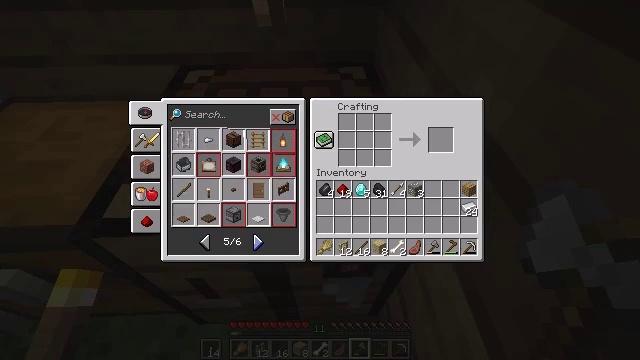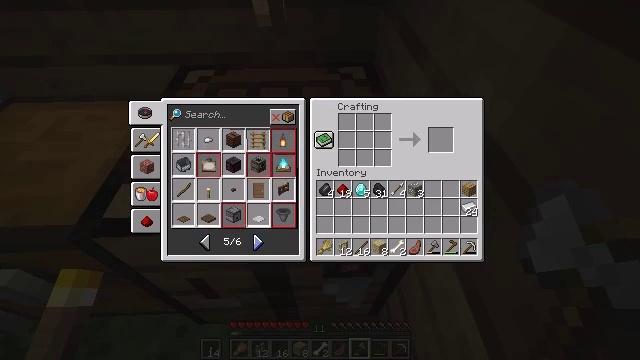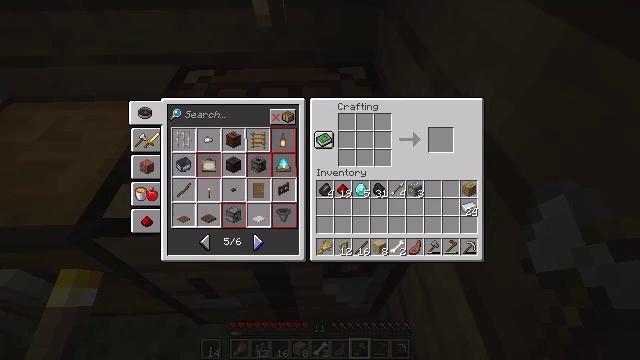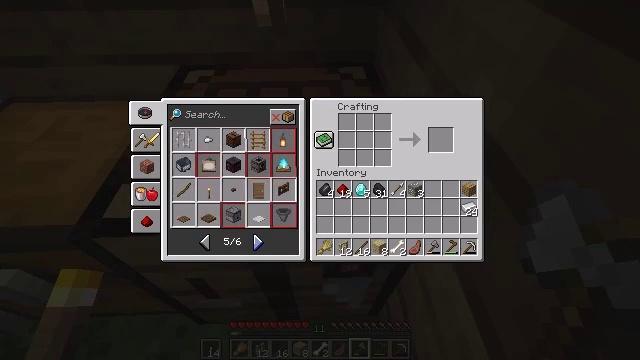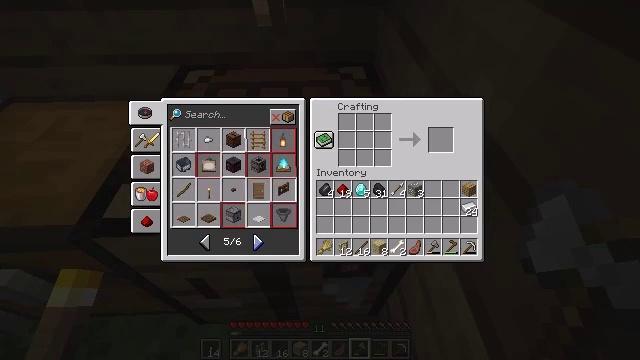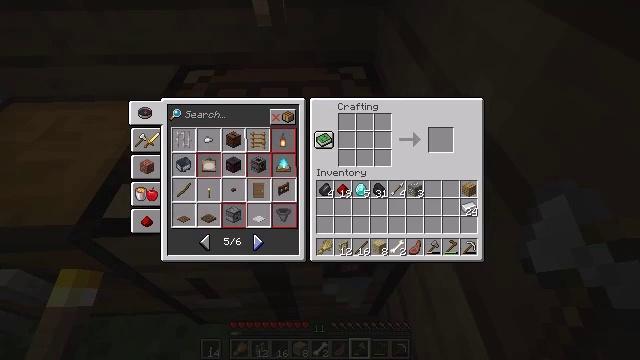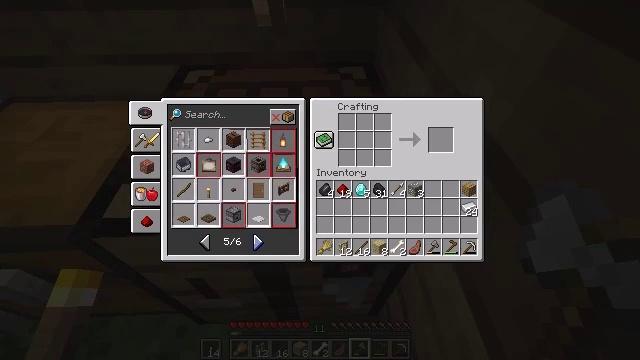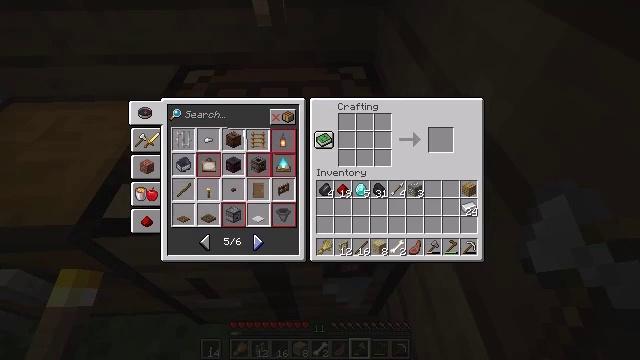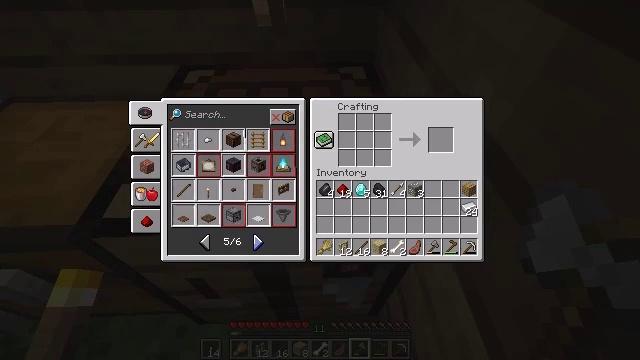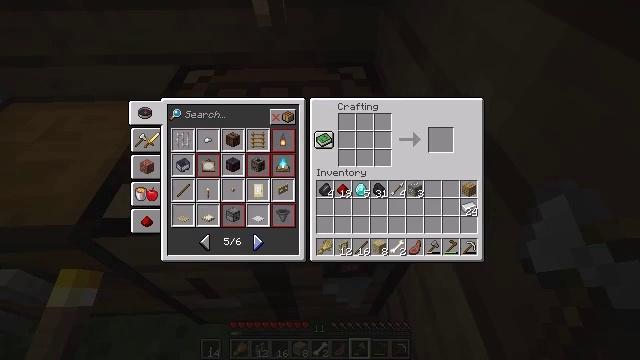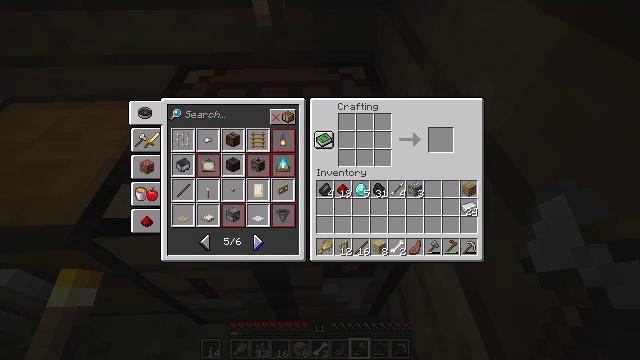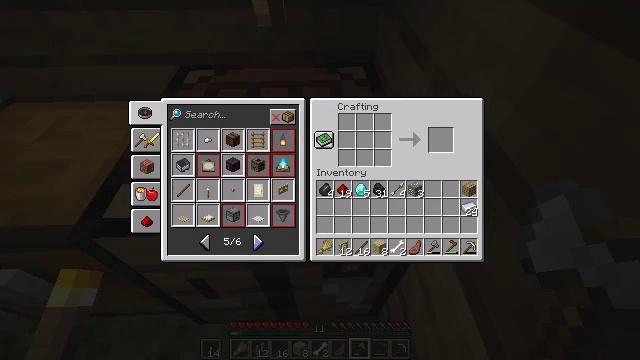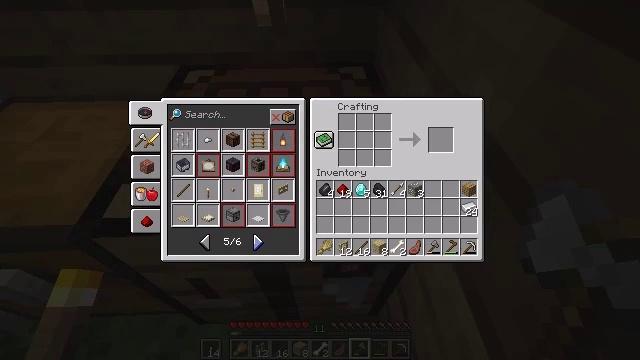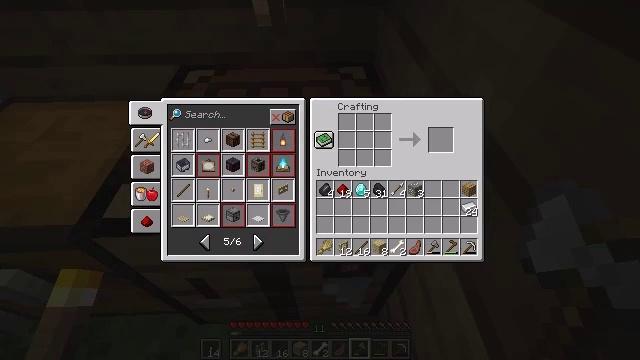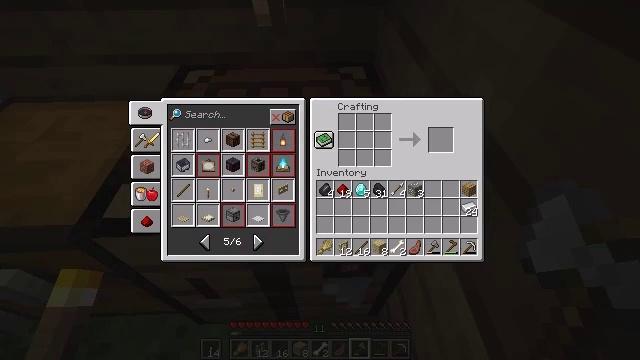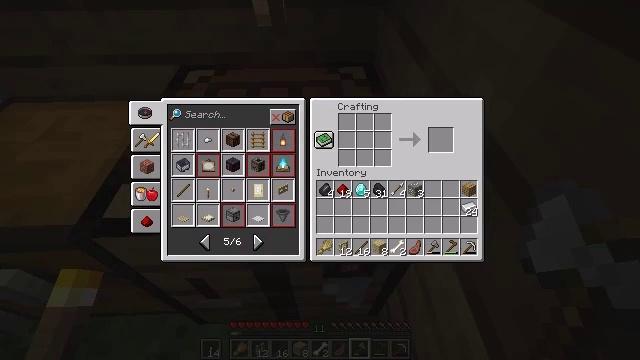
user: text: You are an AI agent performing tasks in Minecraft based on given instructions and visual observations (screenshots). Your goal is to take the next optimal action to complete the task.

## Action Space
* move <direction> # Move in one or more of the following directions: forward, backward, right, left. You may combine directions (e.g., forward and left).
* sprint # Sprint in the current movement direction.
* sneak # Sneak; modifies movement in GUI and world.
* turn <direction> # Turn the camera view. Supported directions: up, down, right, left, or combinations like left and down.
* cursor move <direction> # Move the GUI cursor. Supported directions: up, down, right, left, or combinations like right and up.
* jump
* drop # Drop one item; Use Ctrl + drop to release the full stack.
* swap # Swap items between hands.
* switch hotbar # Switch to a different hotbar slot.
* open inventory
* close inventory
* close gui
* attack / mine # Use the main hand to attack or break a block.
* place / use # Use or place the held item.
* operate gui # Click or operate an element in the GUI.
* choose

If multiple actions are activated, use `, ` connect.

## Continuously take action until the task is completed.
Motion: motion action
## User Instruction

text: Make a birch fence gate in the crafting grid.
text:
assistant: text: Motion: no_op
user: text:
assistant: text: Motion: no_op
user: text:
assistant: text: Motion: no_op
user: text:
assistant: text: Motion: no_op
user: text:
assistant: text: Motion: no_op
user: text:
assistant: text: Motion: no_op
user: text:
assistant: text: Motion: no_op
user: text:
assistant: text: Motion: no_op
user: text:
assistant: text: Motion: no_op
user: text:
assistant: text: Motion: no_op
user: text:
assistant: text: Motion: no_op
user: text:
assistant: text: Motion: no_op
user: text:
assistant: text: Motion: cursor move left
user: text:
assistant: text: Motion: cursor move left
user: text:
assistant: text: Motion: cursor move left
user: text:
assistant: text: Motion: cursor move left
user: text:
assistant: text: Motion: no_op
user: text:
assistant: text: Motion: no_op
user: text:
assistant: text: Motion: no_op
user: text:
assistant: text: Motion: no_op
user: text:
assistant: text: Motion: no_op
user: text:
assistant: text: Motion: no_op
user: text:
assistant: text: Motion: no_op
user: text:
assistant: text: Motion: no_op
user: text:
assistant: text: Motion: no_op
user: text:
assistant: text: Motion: no_op
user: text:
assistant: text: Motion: no_op
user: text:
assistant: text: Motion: no_op
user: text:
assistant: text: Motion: cursor move right and up
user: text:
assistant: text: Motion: cursor move right and up